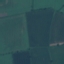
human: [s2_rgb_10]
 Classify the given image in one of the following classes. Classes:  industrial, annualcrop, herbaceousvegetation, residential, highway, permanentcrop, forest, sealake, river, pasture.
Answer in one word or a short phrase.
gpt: AnnualCrop